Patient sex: F
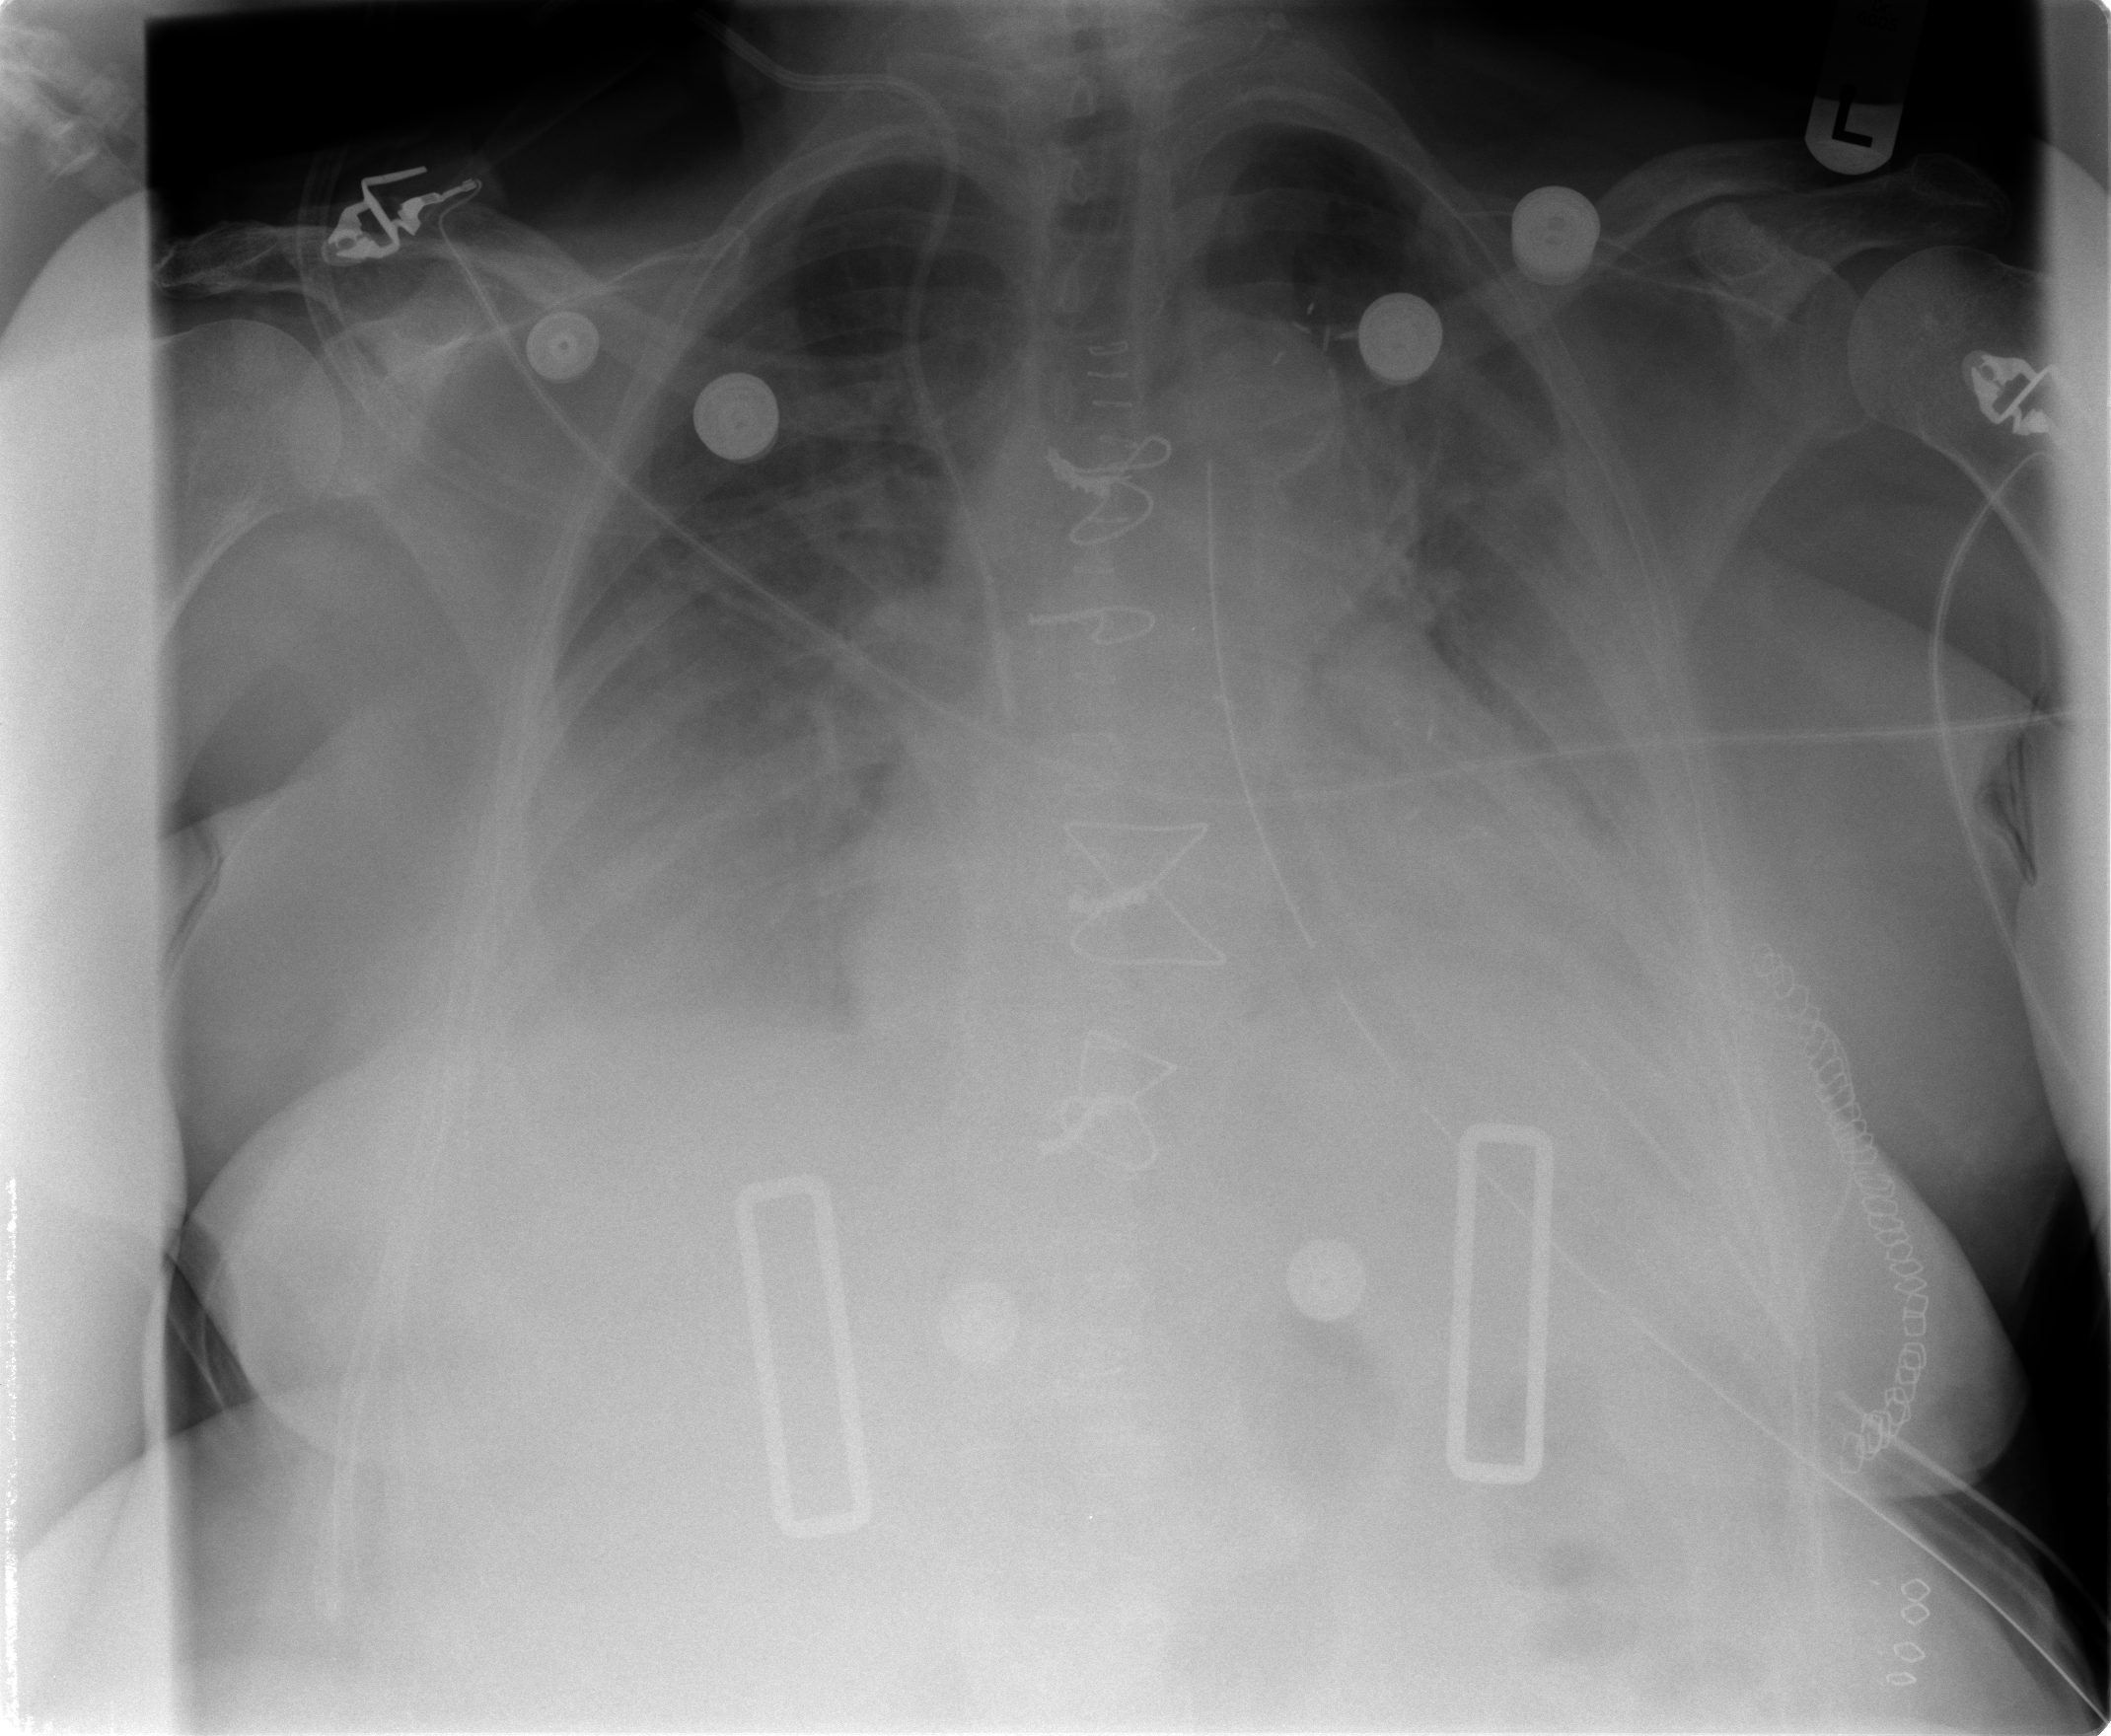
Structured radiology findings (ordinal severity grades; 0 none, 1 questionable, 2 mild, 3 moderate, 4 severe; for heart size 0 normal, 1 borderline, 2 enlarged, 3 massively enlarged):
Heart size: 2
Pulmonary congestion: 0
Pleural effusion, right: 2
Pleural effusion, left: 2
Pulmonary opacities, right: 0
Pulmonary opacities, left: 0
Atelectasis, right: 2
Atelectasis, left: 3